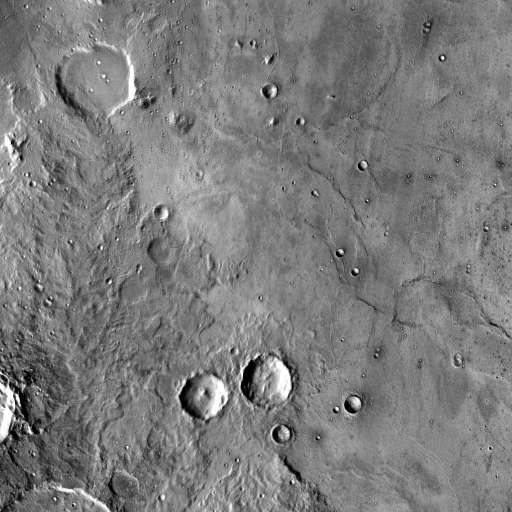
Crater classes present: Background, Other, Layered, Buried, Secondary